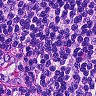
Metastatic tissue present: no